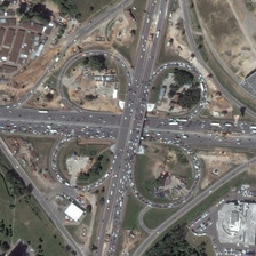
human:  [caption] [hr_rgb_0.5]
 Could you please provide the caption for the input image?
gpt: Several cars were driving on the bridge.

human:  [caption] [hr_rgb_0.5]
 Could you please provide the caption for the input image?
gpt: Many cars travel on the viaduct.

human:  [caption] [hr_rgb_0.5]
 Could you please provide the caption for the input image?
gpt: Many cars travel on the viaduct.

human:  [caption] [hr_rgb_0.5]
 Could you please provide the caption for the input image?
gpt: Many cars travel on the viaduct.

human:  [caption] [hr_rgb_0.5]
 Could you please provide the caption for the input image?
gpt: Many cars travel on the viaduct.